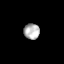
Tissue: skin
Cell type: Epithelial cells
Senescence score: 0.2655
Nuclear area (px): 242
Mean DAPI intensity: 180.525